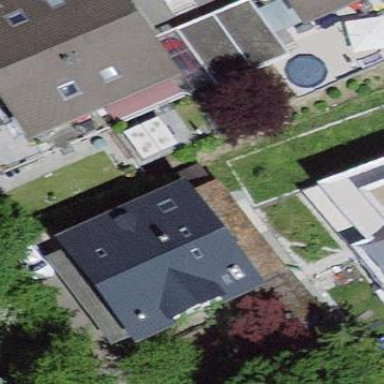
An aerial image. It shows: Terrace building.